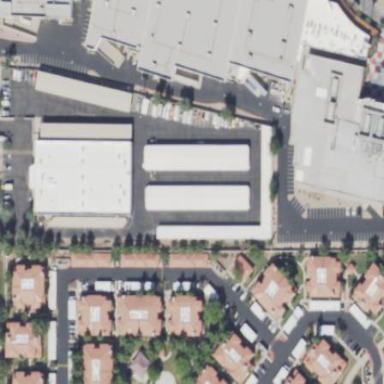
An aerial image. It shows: Commercial building.